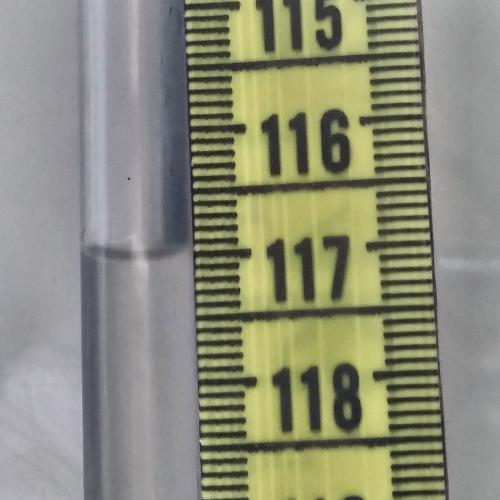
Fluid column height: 117.0 cm